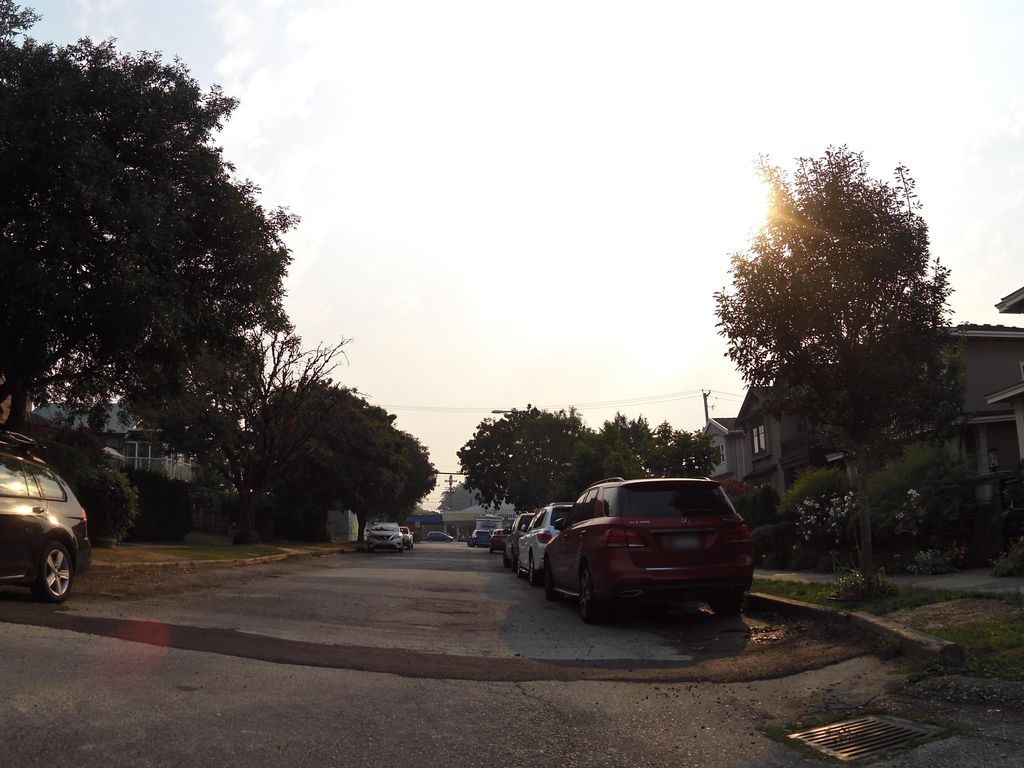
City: vancouver